Interaction volume radius: 5 \u00c5
Interaction volume height: 25 \u00c5
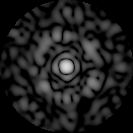
Disorder parameter: 0.7962